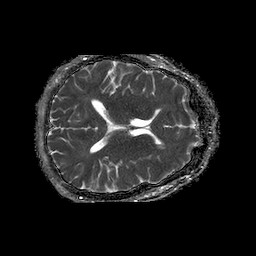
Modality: ADC
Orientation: axial
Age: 52
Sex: female
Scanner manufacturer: philips
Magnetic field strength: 1.5 T
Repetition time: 4.6 s
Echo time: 0.09059 s